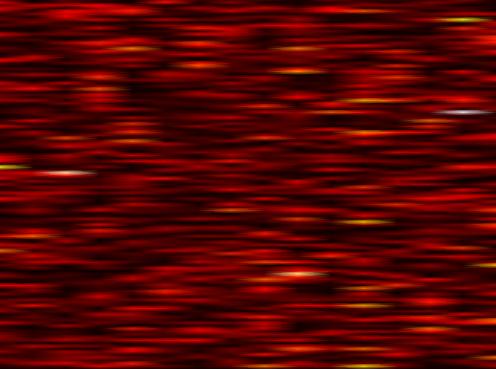
Label: WOLA